Interaction volume radius: 5 \u00c5
Interaction volume height: 25 \u00c5
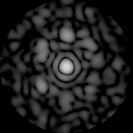
Disorder parameter: 0.65